Chest X-ray. View position: PA
Patient age: 16
Patient sex: M
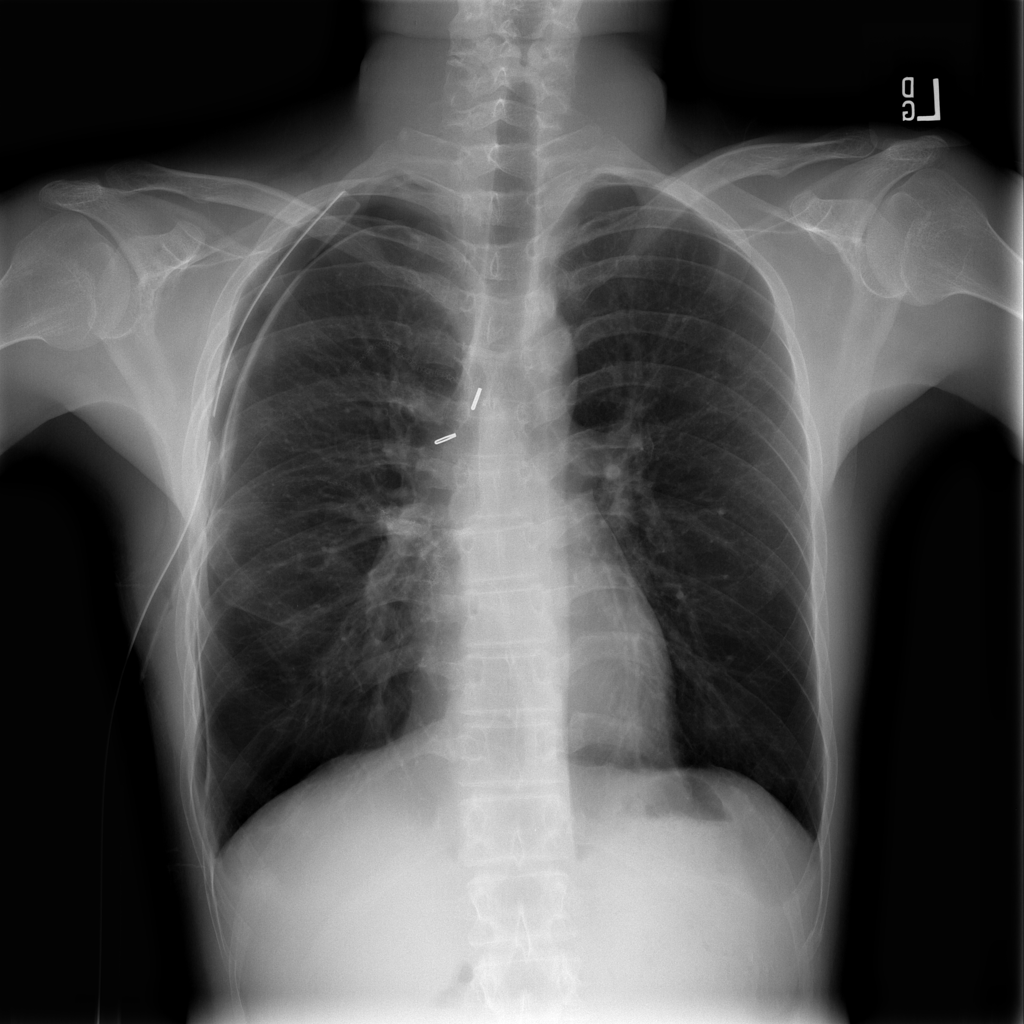
Finding: Pneumothorax